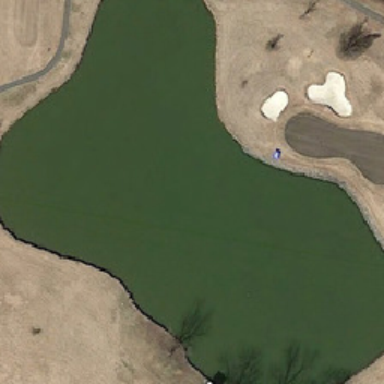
Irregular ponds are surrounded by wild birds and seven sparse trees .